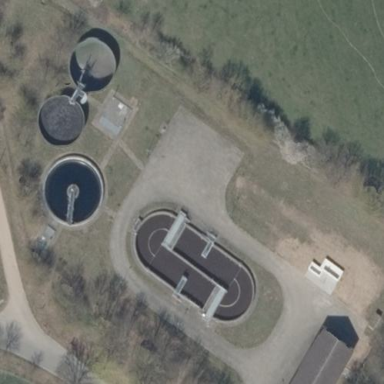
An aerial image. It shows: View of wastewater plant.